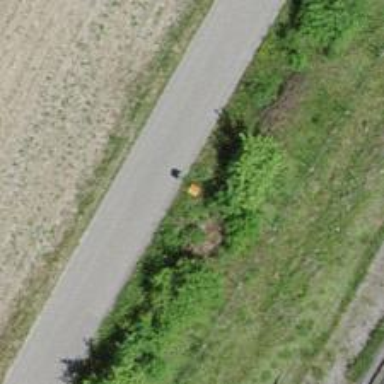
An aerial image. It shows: Orange aerial marker.